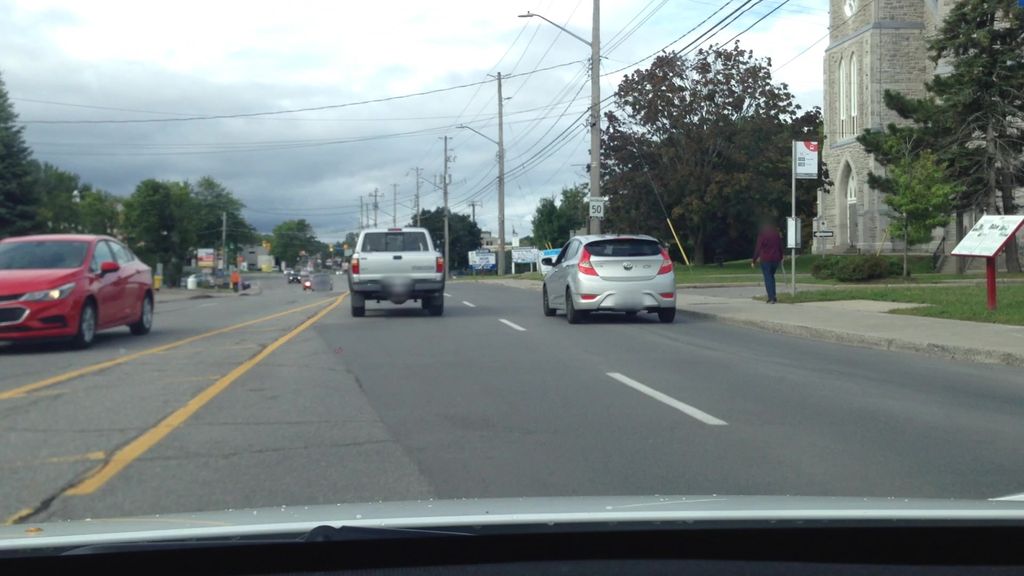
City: ottawa-gatineau